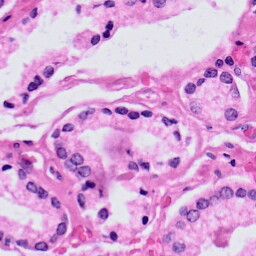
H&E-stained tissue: Prostate